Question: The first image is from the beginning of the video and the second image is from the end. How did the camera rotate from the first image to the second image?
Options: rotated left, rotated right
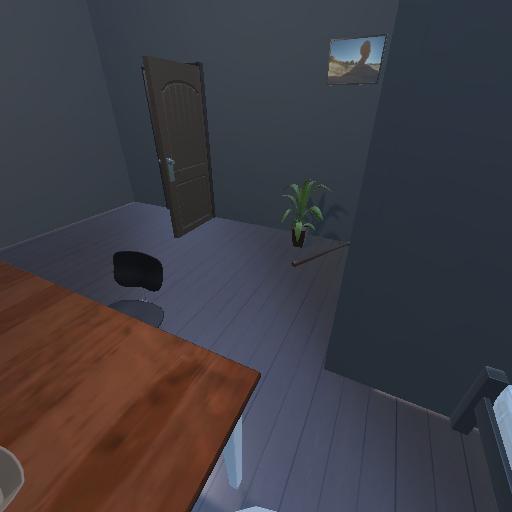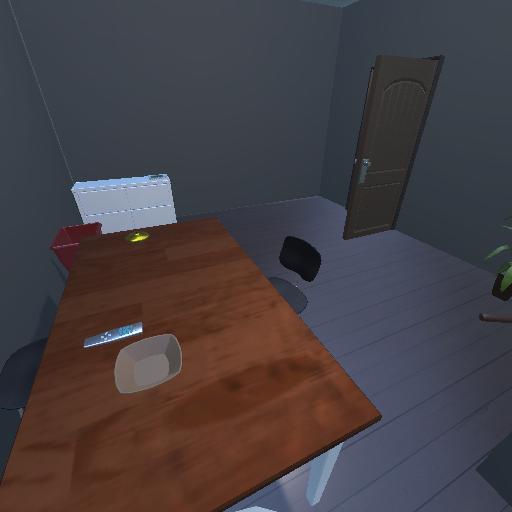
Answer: rotated left